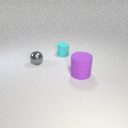
large purple rubber cylinder to the right of small gray metal sphere